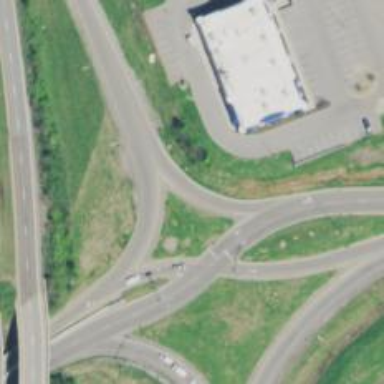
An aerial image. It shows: Trunk link highway at diverging diamond interchange (DDI).